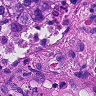
Metastatic tissue present: yes